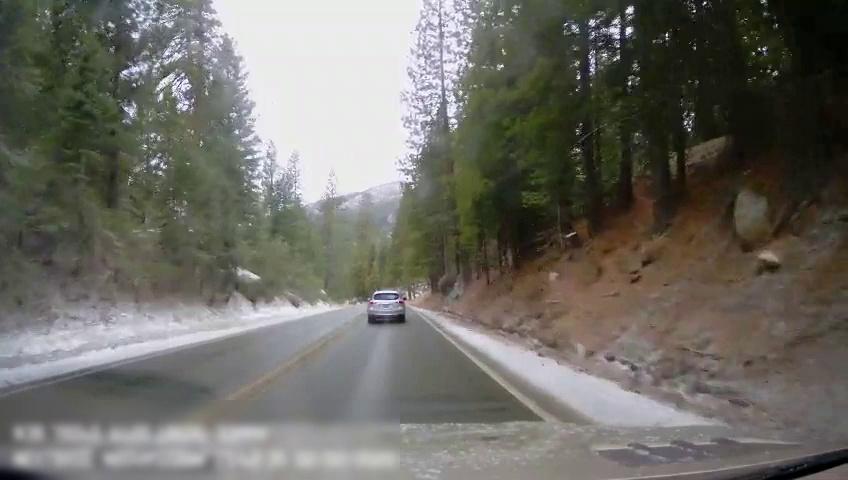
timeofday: Day
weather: Cloudy
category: Drivable Space
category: Vehicles | Car
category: Lanes | Current Lane
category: Lanes | Current Lane
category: Lanes | Opposite Lane
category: Lanes | Opposite Lane